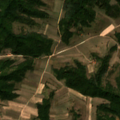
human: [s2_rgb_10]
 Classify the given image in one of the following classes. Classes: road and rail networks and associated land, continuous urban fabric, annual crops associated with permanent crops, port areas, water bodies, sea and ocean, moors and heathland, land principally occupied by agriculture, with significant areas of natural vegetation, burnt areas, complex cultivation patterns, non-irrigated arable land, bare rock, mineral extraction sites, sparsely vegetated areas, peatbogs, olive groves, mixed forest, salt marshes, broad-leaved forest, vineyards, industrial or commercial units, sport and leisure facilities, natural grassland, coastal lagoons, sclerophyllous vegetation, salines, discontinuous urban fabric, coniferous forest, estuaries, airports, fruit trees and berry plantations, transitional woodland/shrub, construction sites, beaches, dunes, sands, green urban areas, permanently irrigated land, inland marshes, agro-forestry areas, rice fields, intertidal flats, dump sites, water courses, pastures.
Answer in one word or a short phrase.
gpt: complex cultivation patterns, land principally occupied by agriculture, with significant areas of natural vegetation, broad-leaved forest